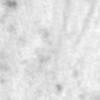
Label: change